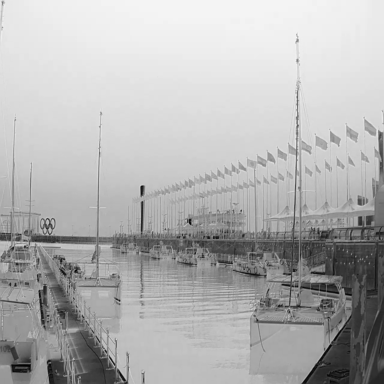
There are eight sailboats in the infrared image.